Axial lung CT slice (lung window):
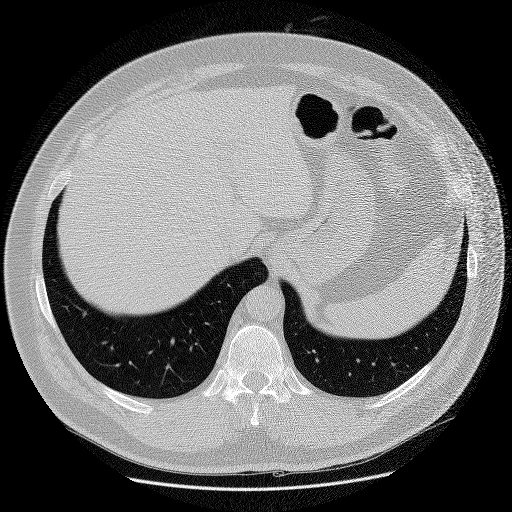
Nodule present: no